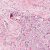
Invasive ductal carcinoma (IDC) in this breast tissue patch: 0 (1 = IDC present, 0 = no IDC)